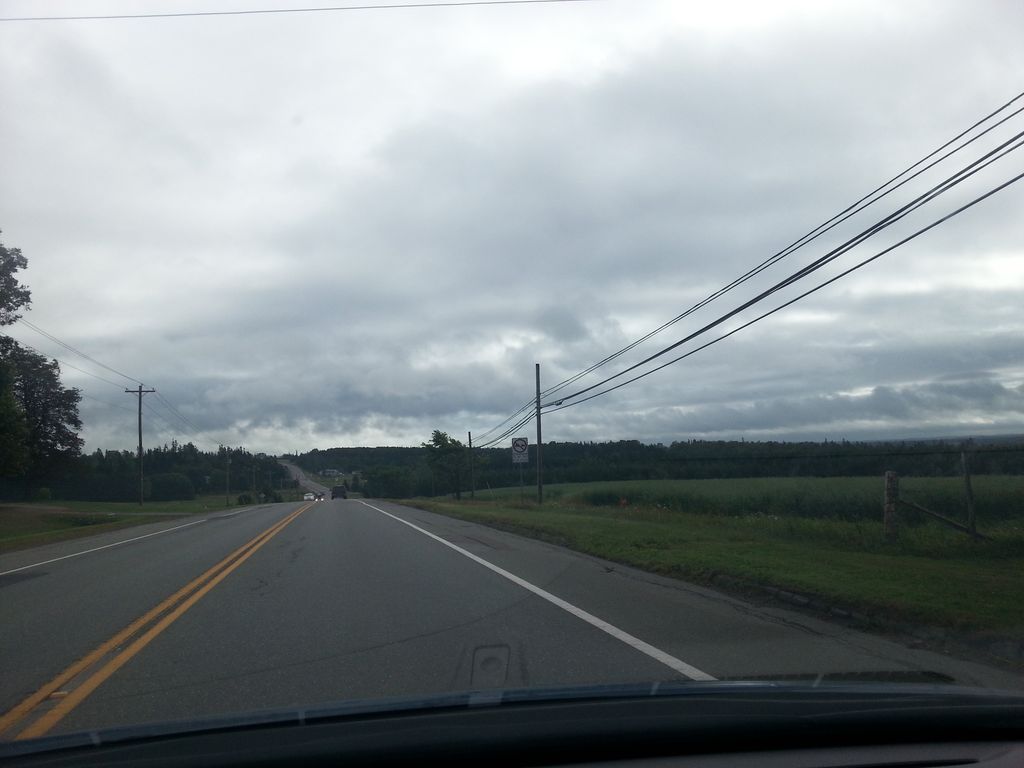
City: charlottetown